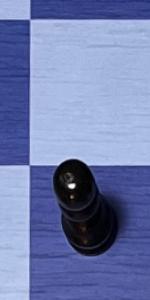
Label: Pawn_Black